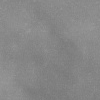
Atmospheric dust classification: dusty